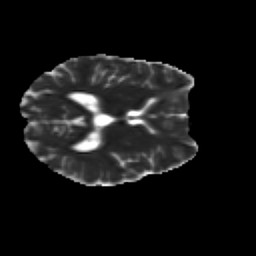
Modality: MD
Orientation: axial
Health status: healthy
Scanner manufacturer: siemens
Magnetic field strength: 3 T
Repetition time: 10 s
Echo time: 0.092 s